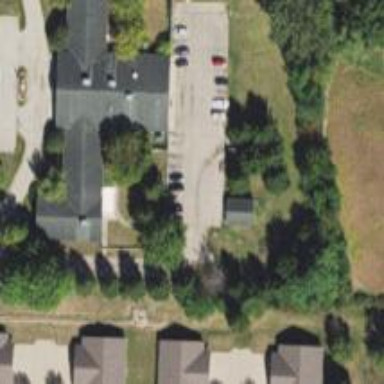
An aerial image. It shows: Nursing home building.